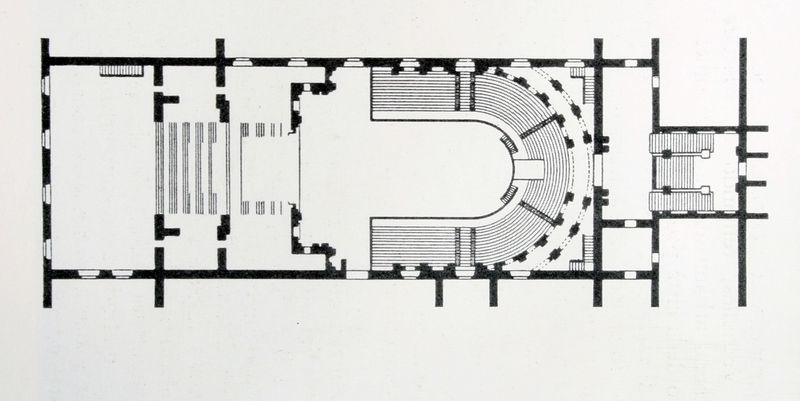
Titel: Teatro Farnese, Grundriss
Künstler: Giambattista Aleotti
Standort: Parma
Institution: La Pilotta
Schlagwörter: weiß, fenster, grau, schwarz, skizze, säulen, zeichnung, gebäude, haus, wand, architektur, innenraum, kirche, bühne, oper, theater, rund, schiff, bogen, türen, tribüne, linien, türe, saal, treppe, treppen, stufen, striche, halle, bögen, wände, eingang, eingänge, antike, rechteck, linie, schwarz weiss, räume, entwurf, altar, bänke, langhaus, halbrund, kirchenschiff, mauern, altarraum, apsis, chor, plan, tpr, querschnitt, grundriss, architekturzeichnung, gänge, einschiffig, sitzreihen, artrium, außenmauern, säuöen, länglich, büne, bünne, trib, seing$nge